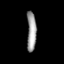
Tissue: lung
Cell type: Smooth muscle cells
Senescence score: 0.7308
Nuclear area (px): 366
Mean DAPI intensity: 155.915